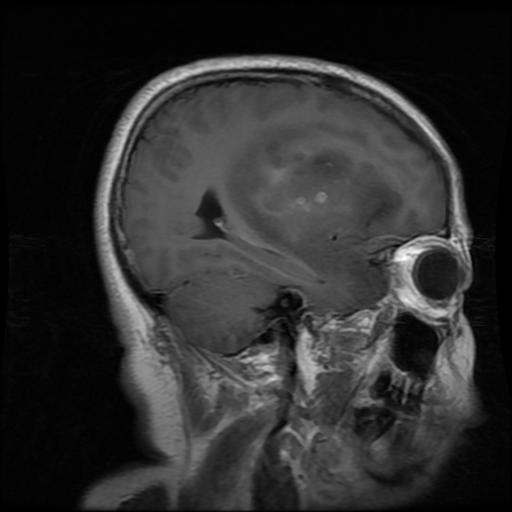
Label: glioma